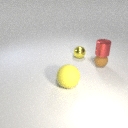
small yellow metal sphere behind small brown rubber sphere